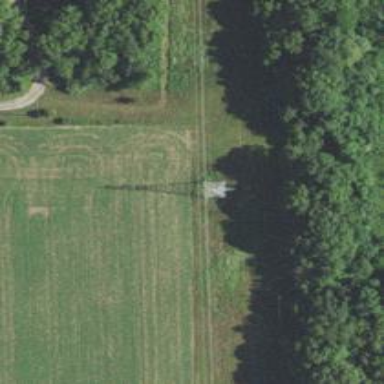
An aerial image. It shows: Power tower.